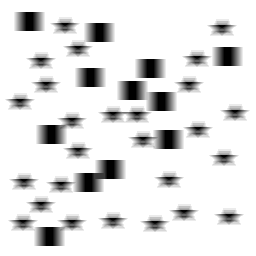
Squares: 12
Triangles: 0
Stars: 26
Total shapes: 38